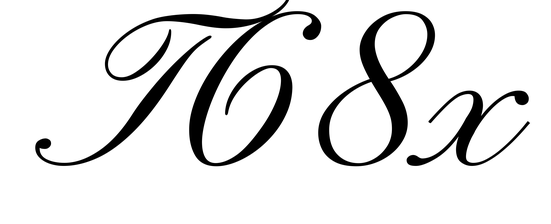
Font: PinyonScript-Regular